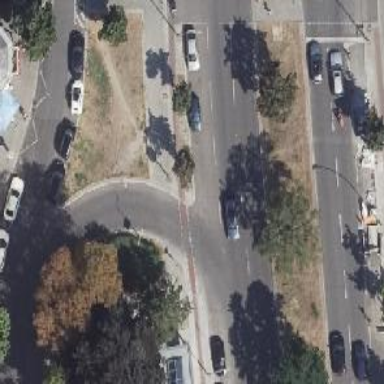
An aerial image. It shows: Unmarked crossing on asphalt footway.